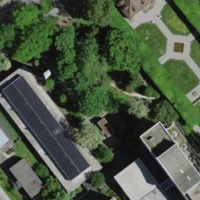
EUNIS habitat code: 55
Species observed at this site:
Allium ursinum
Chelidonium majus
Ilex aquifolium
Buxus sempervirens